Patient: sex F, age 41
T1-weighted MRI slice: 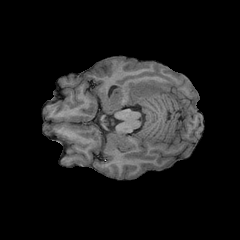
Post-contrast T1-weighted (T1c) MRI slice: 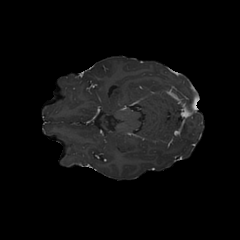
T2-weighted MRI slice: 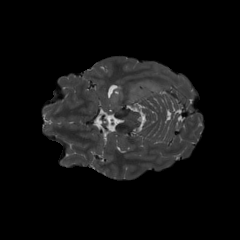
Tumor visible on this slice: yes
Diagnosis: Glioblastoma, IDH-wildtype
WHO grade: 4